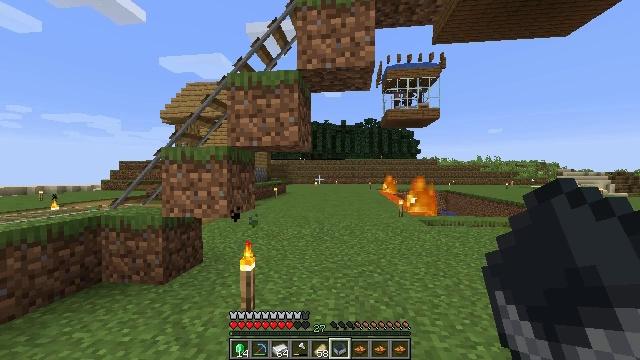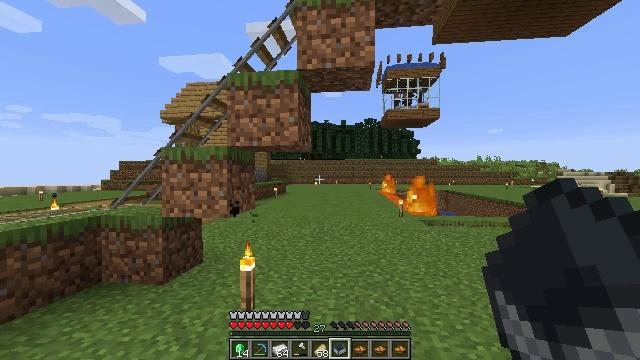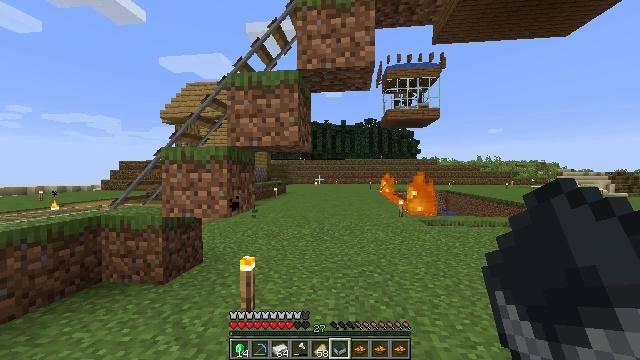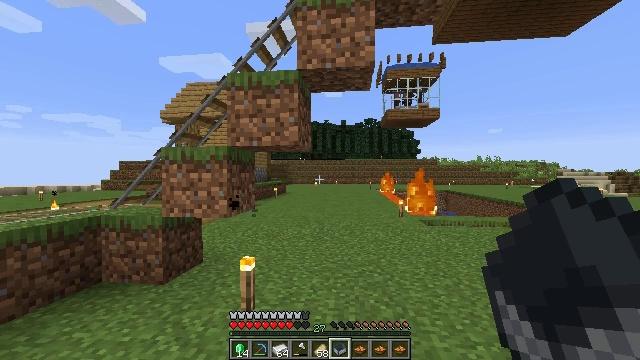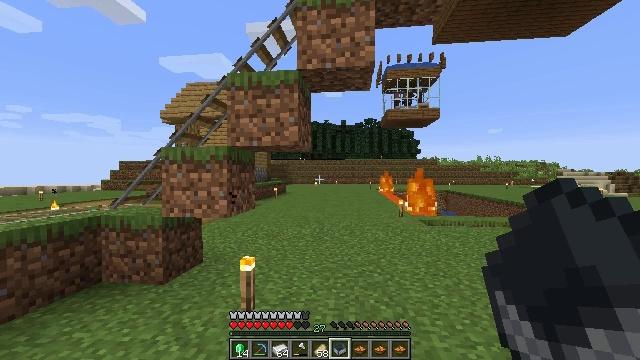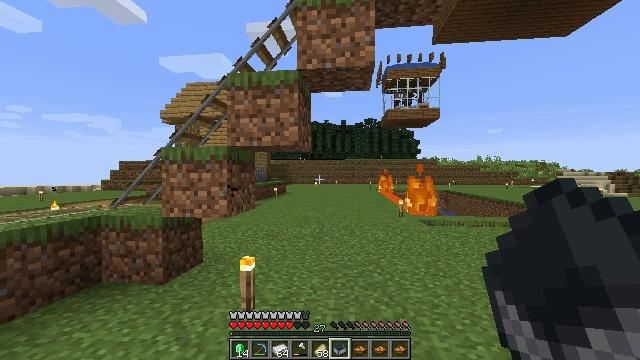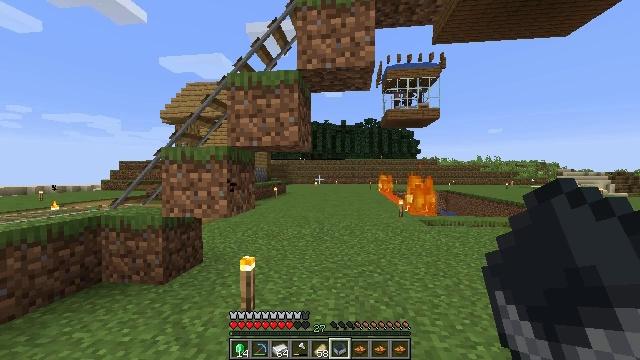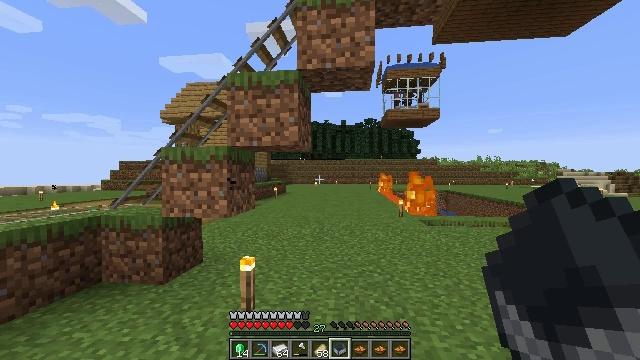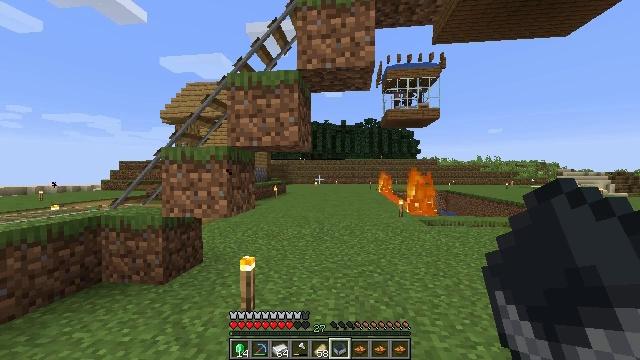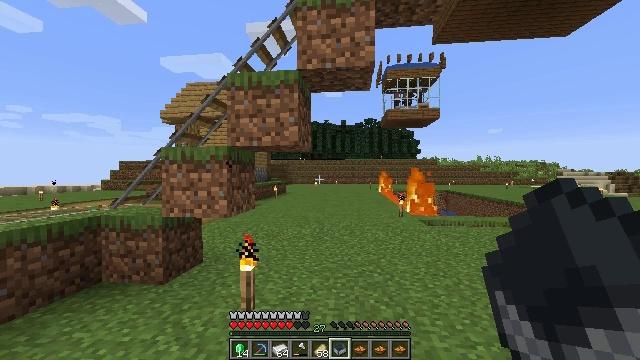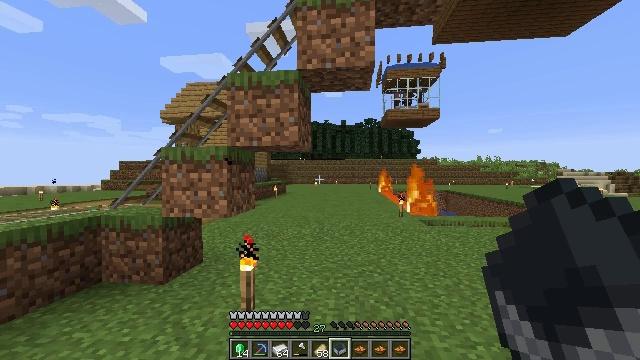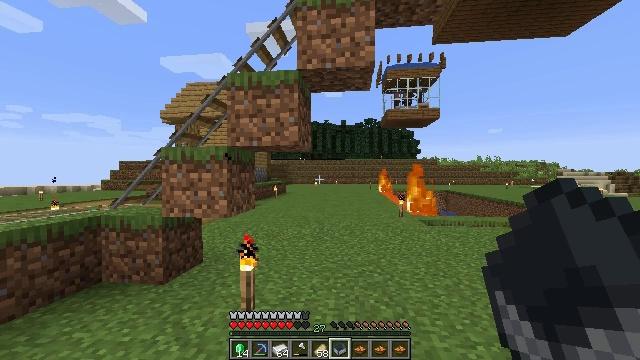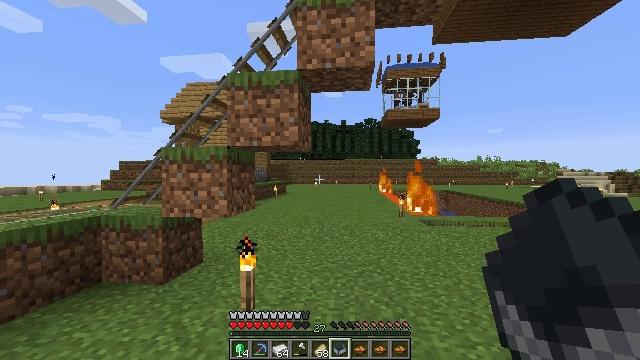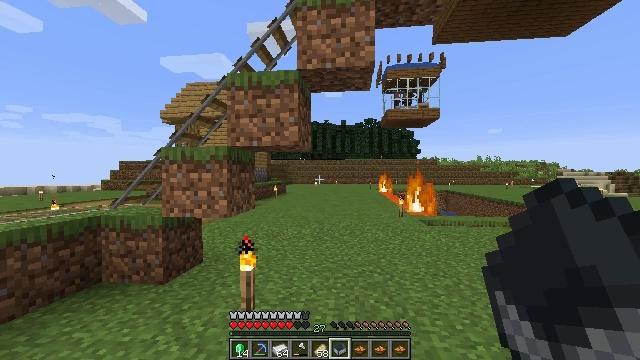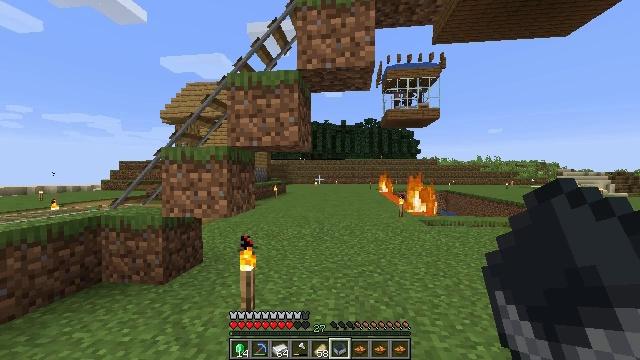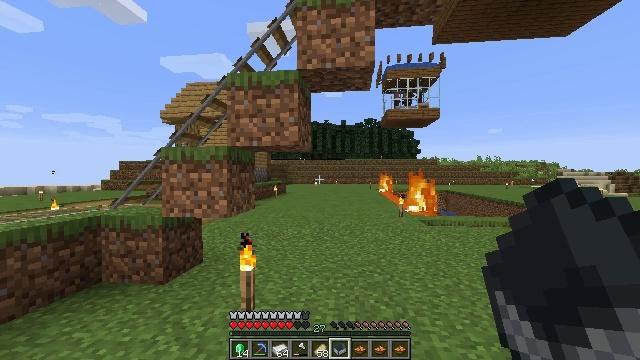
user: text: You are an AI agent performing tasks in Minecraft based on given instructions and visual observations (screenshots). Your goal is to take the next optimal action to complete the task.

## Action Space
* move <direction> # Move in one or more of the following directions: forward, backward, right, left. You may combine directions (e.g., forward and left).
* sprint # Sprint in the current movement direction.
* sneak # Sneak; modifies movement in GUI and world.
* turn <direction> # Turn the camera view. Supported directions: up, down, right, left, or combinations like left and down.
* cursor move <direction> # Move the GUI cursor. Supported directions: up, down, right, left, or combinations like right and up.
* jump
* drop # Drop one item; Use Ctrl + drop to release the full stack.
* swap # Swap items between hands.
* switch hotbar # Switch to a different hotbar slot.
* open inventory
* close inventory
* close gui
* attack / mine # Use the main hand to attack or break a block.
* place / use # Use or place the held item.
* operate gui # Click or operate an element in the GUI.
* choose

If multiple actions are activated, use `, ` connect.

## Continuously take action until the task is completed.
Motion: motion action
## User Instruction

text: Retrieve the smoker into your inventory.
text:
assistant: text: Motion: no_op
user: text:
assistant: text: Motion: no_op
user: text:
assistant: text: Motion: no_op
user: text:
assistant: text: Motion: no_op
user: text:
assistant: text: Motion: no_op
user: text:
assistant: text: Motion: no_op
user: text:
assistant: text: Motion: no_op
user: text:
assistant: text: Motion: no_op
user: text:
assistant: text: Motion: no_op
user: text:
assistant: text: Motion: no_op
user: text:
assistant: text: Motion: no_op
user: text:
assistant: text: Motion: no_op
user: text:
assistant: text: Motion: no_op
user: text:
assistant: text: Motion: no_op
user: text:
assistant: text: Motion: no_op
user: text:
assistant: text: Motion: no_op
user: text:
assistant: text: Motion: no_op
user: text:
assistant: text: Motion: no_op
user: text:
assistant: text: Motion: no_op
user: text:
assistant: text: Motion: no_op
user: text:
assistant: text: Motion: no_op
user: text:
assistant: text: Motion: no_op
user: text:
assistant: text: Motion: no_op
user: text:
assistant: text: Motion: no_op
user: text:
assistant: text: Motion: no_op
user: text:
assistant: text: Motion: no_op
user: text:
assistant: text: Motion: no_op
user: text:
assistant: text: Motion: no_op
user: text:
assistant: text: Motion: no_op
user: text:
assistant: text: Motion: no_op